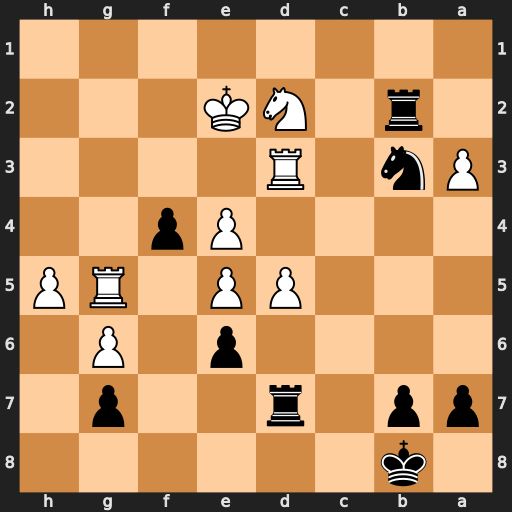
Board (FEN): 1k6/pp1r2p1/4p1P1/3PP1RP/4Pp2/Pn1R4/1r1NK3/8
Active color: b
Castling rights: -
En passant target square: -
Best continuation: Nc1+ Kd1 Nxd3